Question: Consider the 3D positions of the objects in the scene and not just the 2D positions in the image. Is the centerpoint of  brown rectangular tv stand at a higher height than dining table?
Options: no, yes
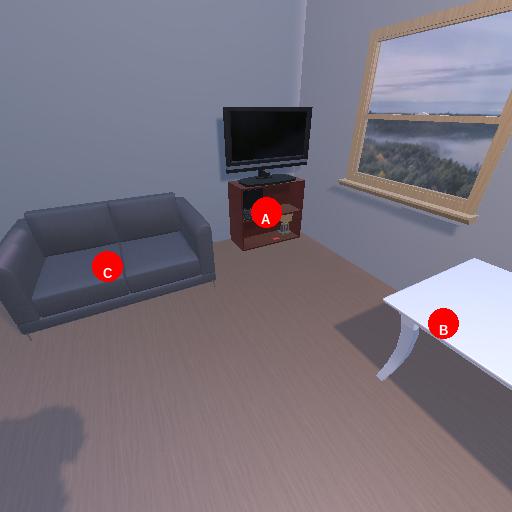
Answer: no